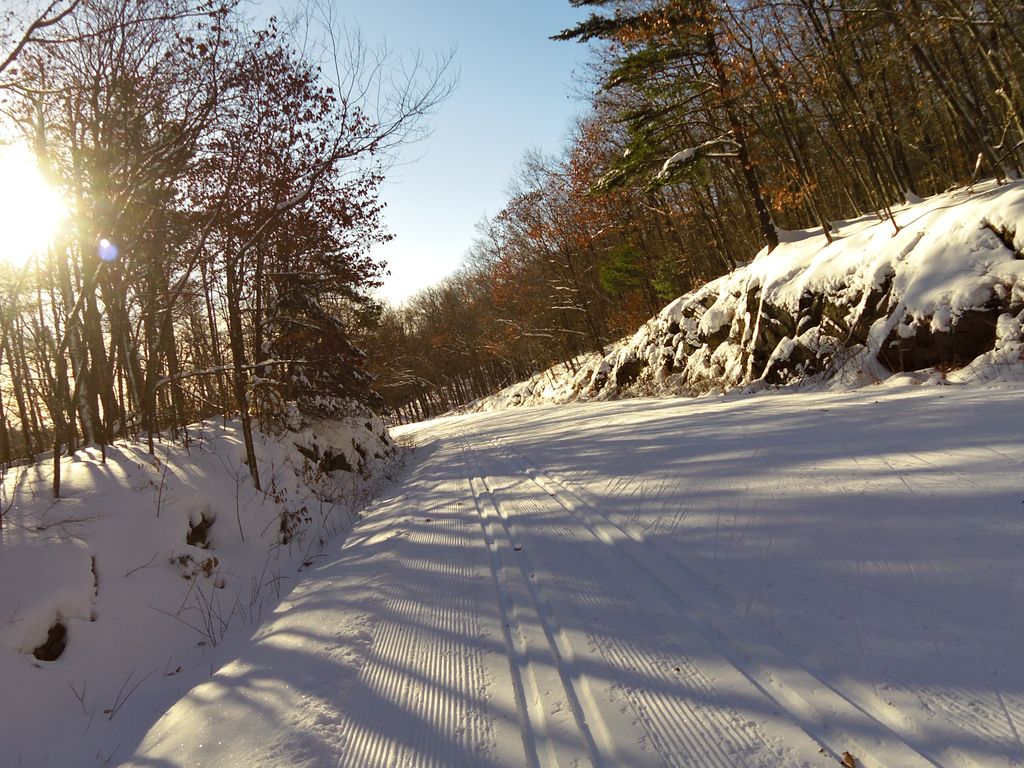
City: ottawa-gatineau